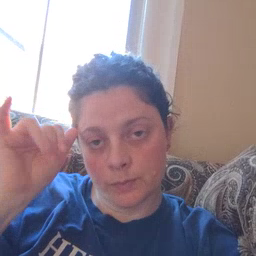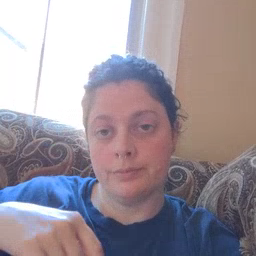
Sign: cow